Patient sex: M
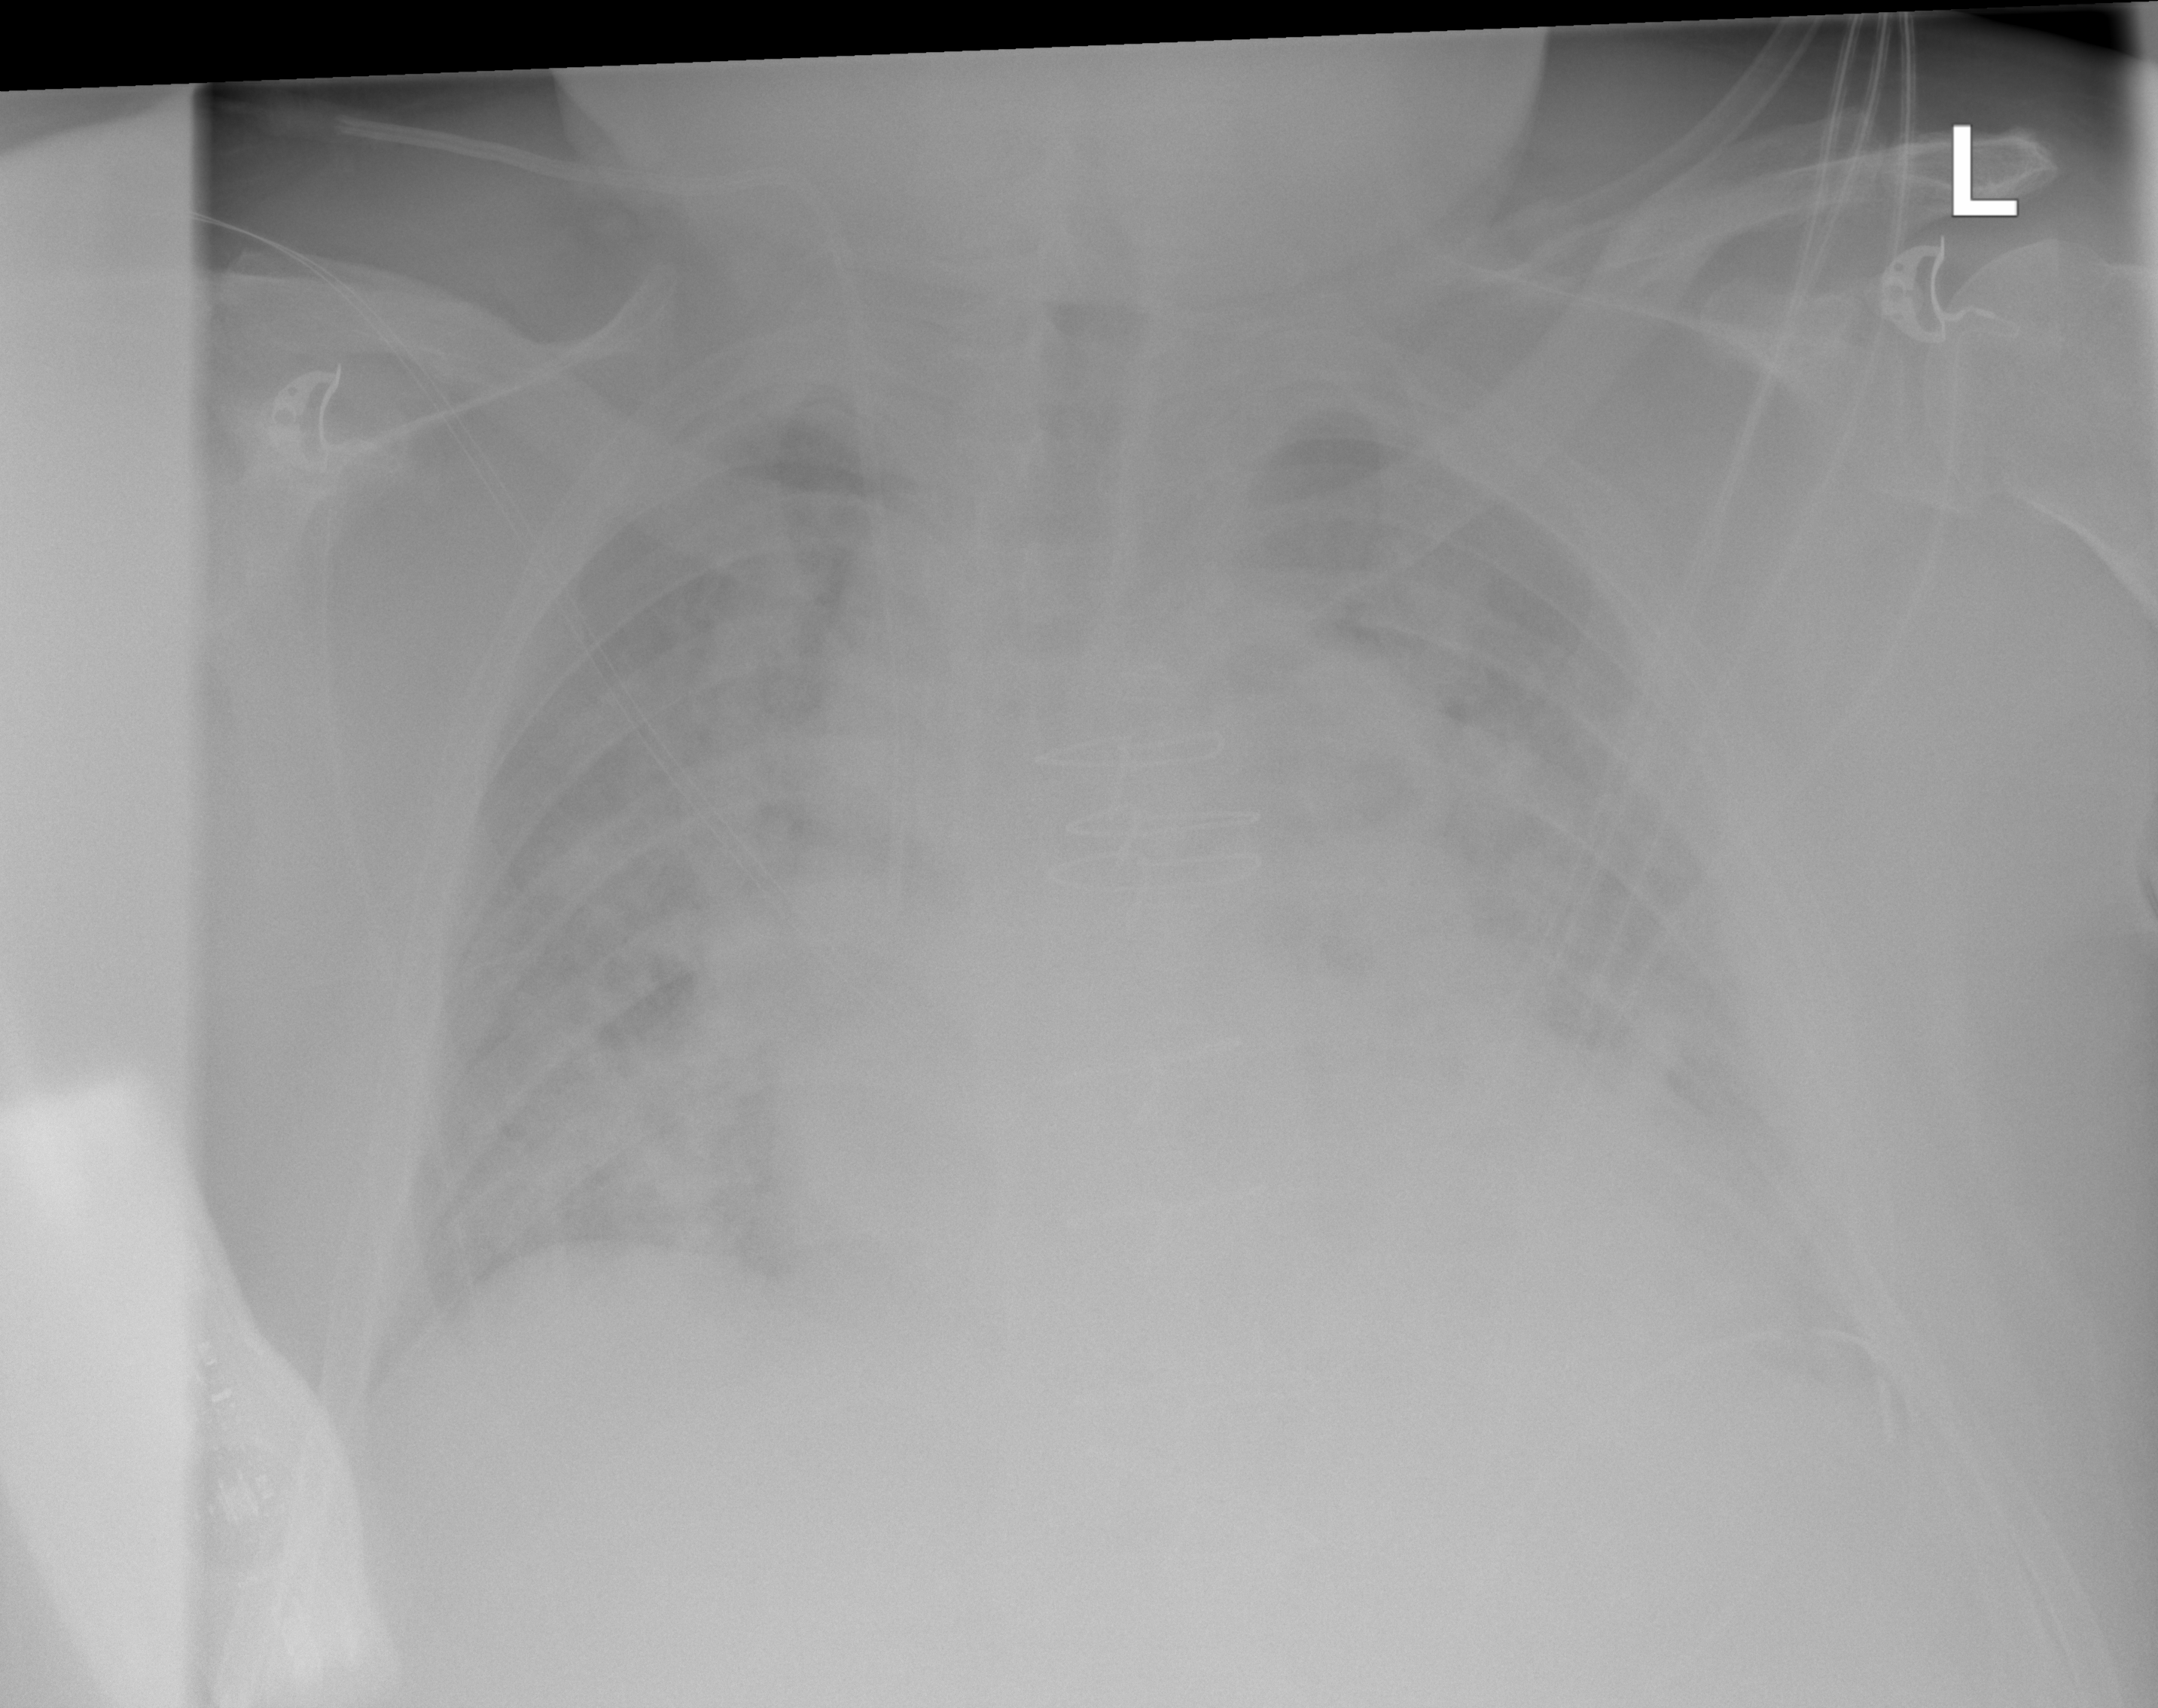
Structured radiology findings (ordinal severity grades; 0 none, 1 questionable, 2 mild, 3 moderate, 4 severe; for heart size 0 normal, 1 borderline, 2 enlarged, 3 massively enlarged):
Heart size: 2
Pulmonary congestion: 3
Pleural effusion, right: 0
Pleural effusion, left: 2
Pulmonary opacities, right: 3
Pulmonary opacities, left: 3
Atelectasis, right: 0
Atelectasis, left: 2